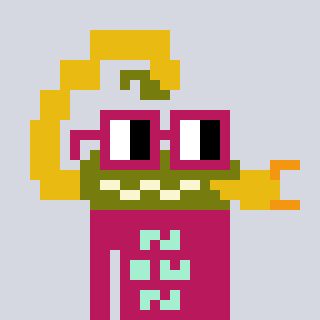
a pixel art character with square dark red glasses, a scorpion-shaped head and a darkpink-colored body on a cool background